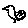
Label: bird